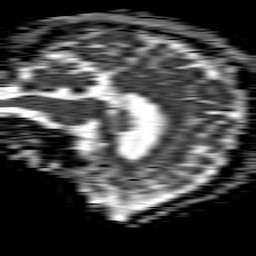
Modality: ADC
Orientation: sagittal
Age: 50
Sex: male
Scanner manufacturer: philips
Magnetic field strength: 1.5 T
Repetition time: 4.6 s
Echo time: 0.08631 s